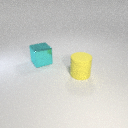
large yellow rubber cylinder to the right of large cyan metal cube